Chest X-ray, PA view. Patient: 52 years old, sex F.
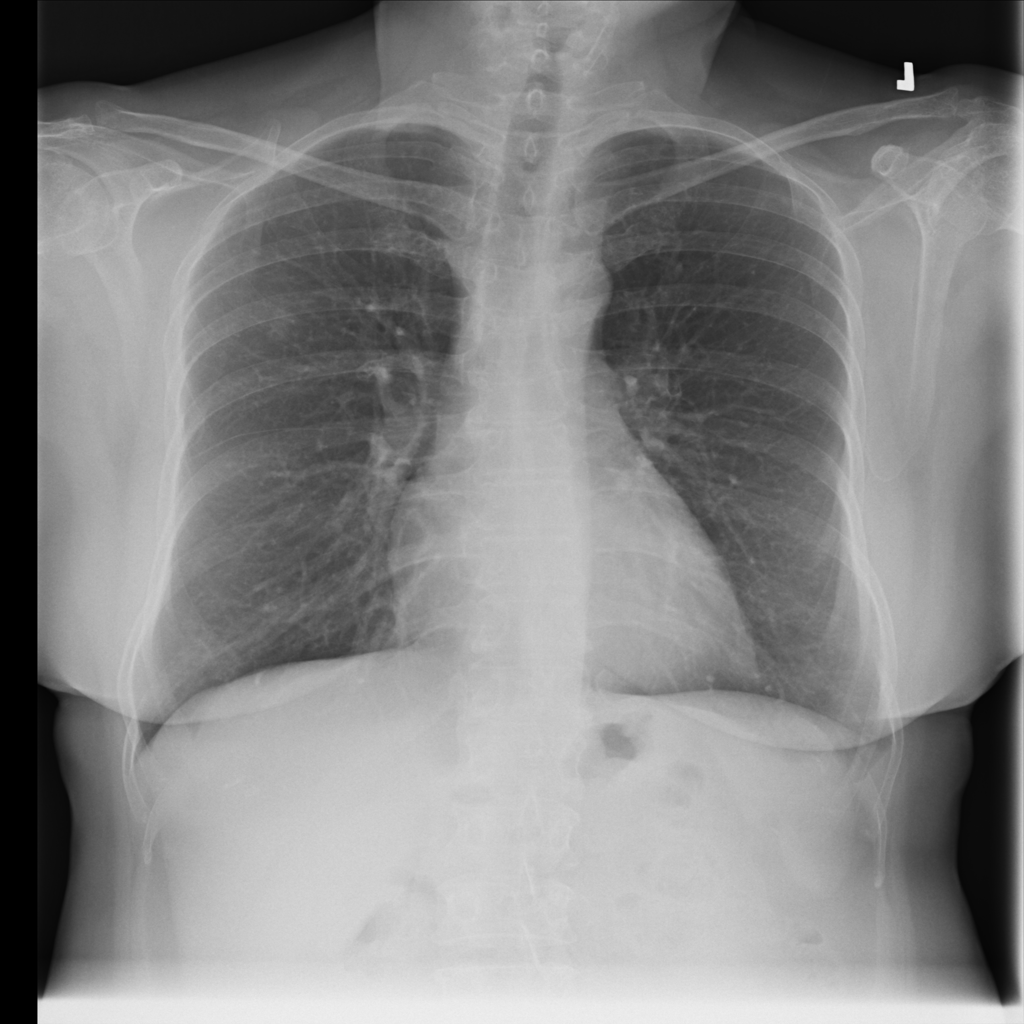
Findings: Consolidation